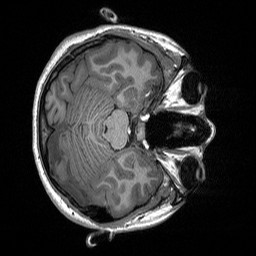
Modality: T1w
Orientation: axial
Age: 27
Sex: male
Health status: healthy
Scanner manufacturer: siemens
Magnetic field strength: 3 T
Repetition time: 2.53 s
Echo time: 0.00219 s